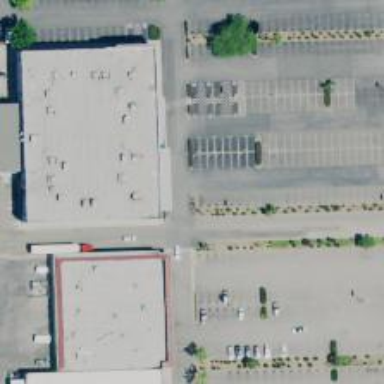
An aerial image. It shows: Supermarket.